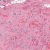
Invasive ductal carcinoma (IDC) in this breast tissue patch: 0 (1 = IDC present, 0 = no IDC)